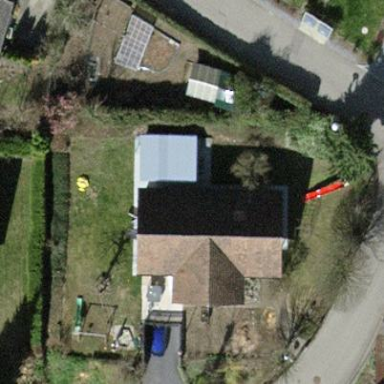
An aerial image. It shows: Detached building with gabled roof.